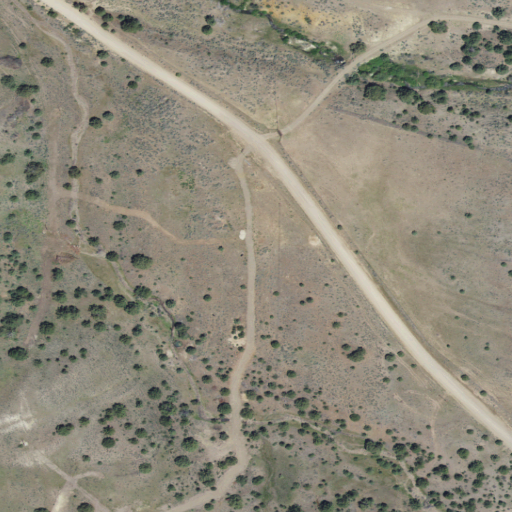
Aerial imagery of valley in Idaho named Wood Canyon containing shrub, grassland, open development, and low intensity development